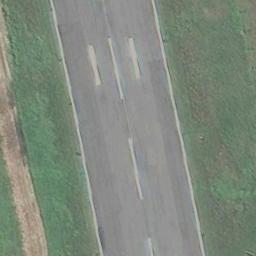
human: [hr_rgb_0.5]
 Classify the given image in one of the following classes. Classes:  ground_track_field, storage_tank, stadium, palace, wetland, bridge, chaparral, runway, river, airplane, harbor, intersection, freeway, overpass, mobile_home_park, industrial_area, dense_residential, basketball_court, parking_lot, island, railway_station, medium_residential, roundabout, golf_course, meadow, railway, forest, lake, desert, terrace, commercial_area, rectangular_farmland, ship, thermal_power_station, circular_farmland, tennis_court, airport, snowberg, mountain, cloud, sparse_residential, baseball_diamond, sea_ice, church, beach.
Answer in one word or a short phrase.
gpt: runway